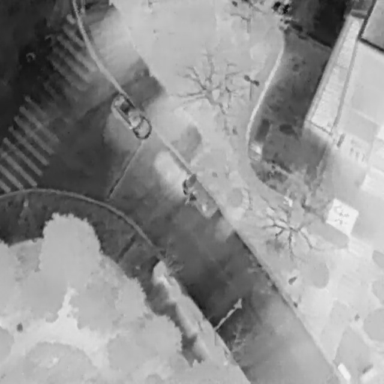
There is a Car in the infrared image.